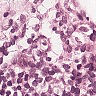
Metastatic tissue present: no